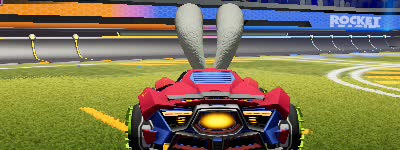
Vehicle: werewolf